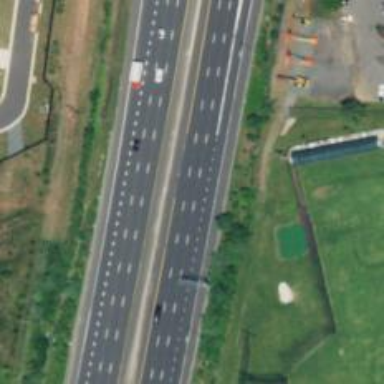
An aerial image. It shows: Asphalt motorway.